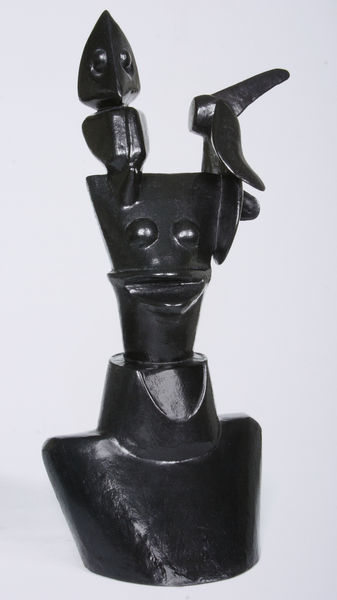
Titel: L'imbécile, Der Schwachkopf
Künstler: Max Ernst
Institution: Privatsammlung
Schlagwörter: kopf, schatten, vogel, weiß, licht, mund, schwarz, tiere, augen, gesicht, sockel, auge, lippen, skulptur, abstrakt, formen, bronze, plastik, max ernst, foto, geometrisch, picasso, guss, figut, platik